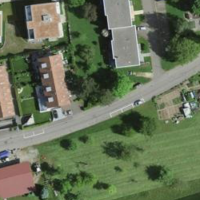
EUNIS habitat code: 54
Species observed at this site:
Vicia sepium